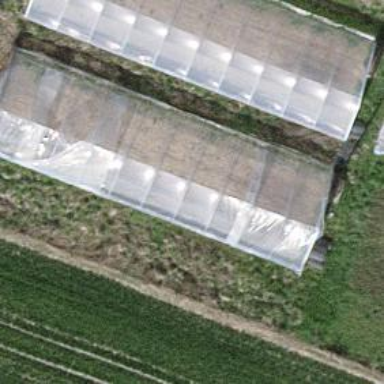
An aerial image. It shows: Greenhouse.